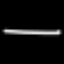
Label: line